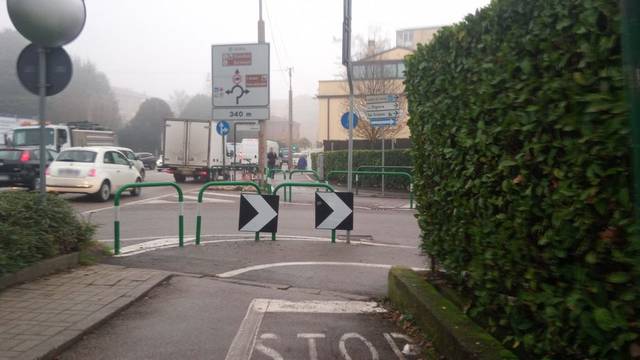
Region: Italy
Coordinates: 45.411, 11.859